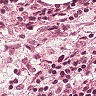
Metastatic tissue present: no